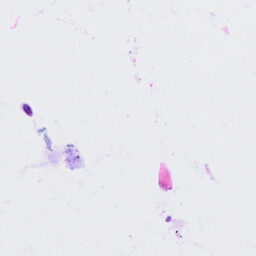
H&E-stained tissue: Cervix